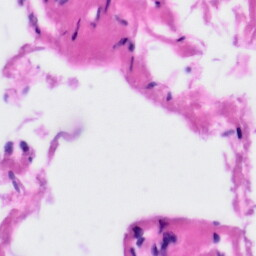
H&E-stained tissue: Tonsil